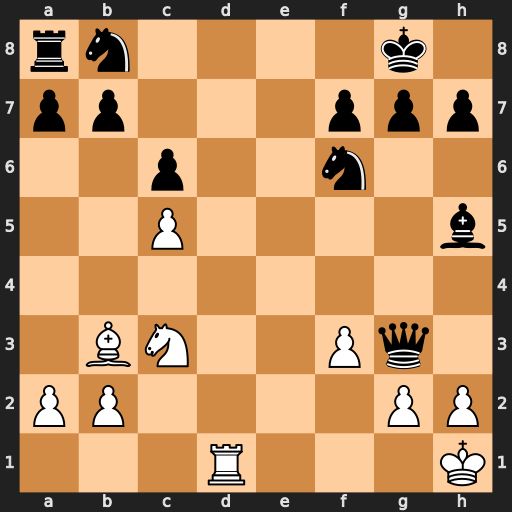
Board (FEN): rn4k1/pp3ppp/2p2n2/2P4b/8/1BN2Pq1/PP4PP/3R3K
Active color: w
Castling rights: -
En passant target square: -
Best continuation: Rd8+ Ne8 Rxe8#